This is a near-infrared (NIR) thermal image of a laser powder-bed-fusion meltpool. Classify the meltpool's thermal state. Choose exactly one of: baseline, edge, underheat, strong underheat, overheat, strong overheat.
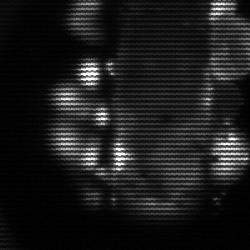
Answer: strong underheat